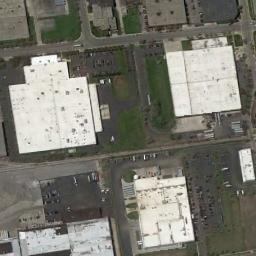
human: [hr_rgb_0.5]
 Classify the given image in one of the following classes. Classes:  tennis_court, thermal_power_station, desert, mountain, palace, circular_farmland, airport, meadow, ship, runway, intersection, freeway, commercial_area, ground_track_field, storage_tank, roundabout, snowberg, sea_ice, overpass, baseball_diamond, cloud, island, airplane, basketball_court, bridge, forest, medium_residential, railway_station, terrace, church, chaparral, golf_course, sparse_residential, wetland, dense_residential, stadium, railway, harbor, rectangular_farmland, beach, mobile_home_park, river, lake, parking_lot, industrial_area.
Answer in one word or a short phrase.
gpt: industrial_area